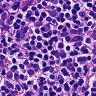
Metastatic tissue present: no